Interaction volume radius: 5 \u00c5
Interaction volume height: 10 \u00c5
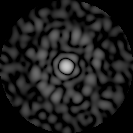
Disorder parameter: 0.8184